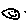
Label: smiley face